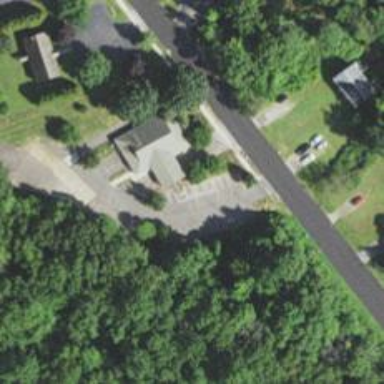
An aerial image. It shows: Residential driveway serving as service road.